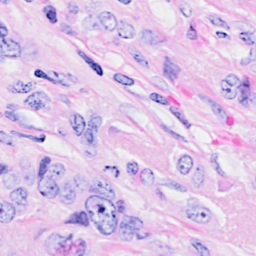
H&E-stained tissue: Breast